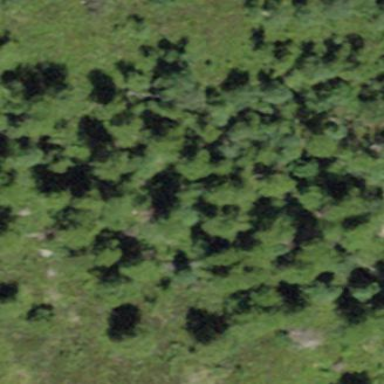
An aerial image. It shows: Beautiful woodland area.